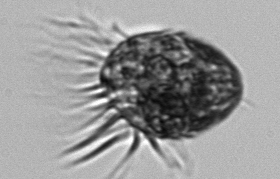
Label: Strombidium_morphotype1